Field crop: maize
Growth stage: 2
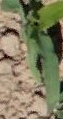
Species: maize